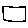
Label: square